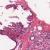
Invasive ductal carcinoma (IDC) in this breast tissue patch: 0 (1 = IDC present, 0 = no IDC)